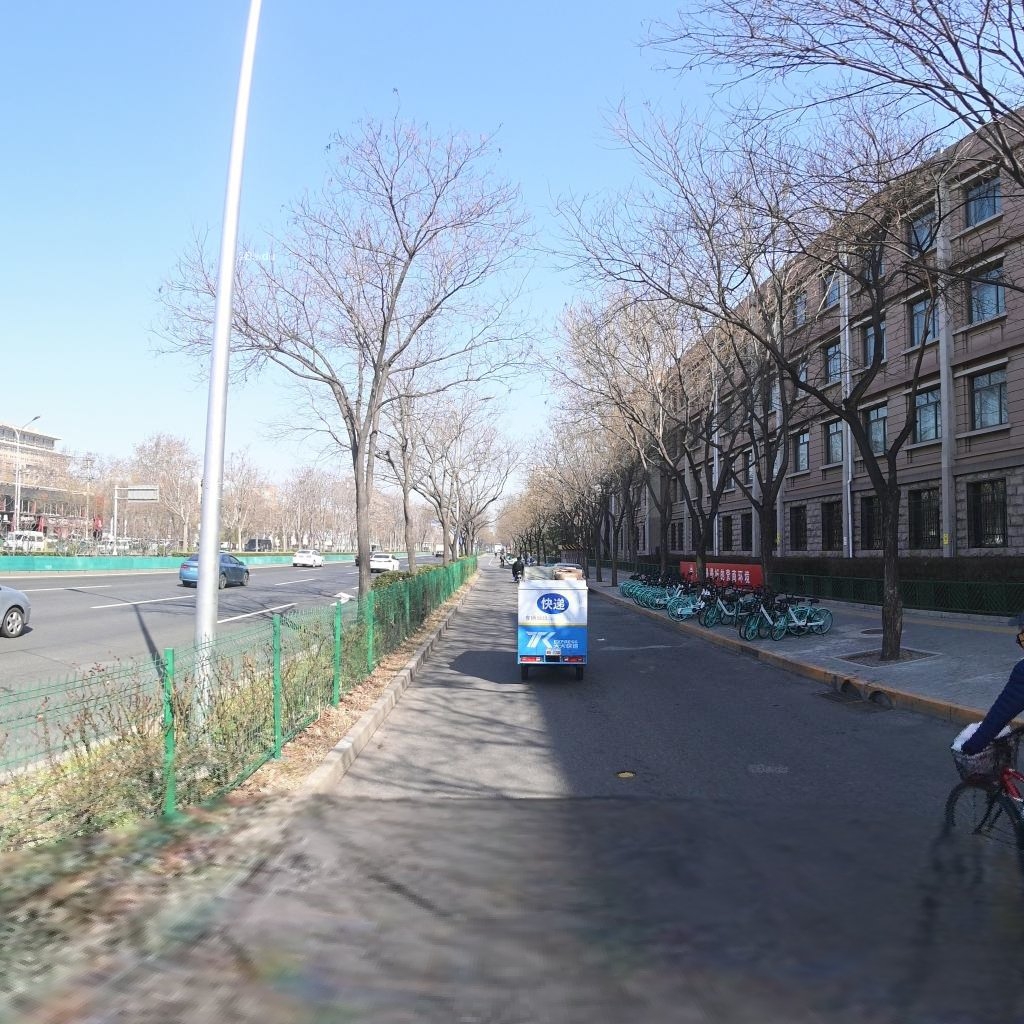
Region: Haidian
Road damage annotations: pothole